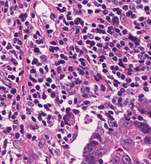
Tumor epithelial tissue: yes
Tumor-associated stroma tissue: yes
Normal tissue: no